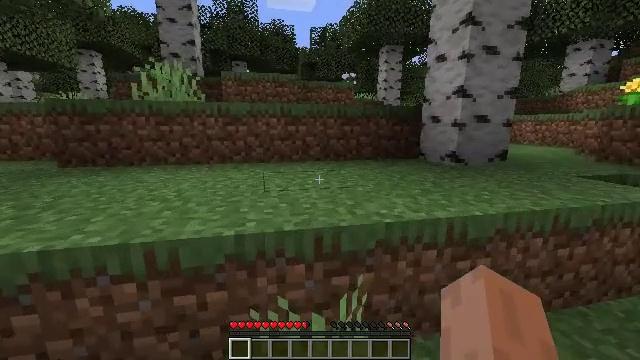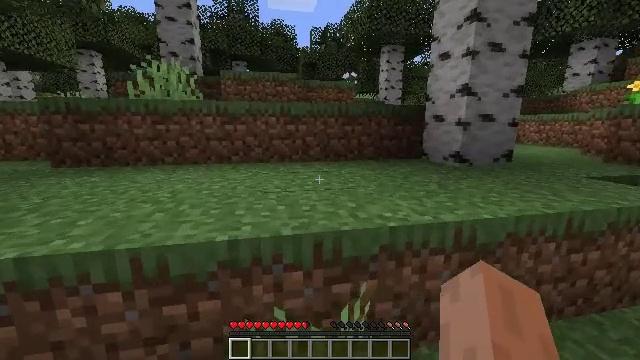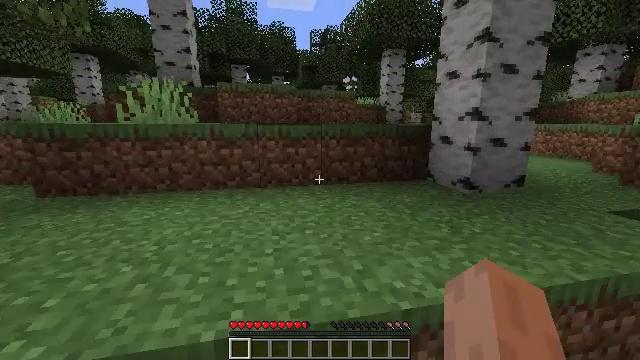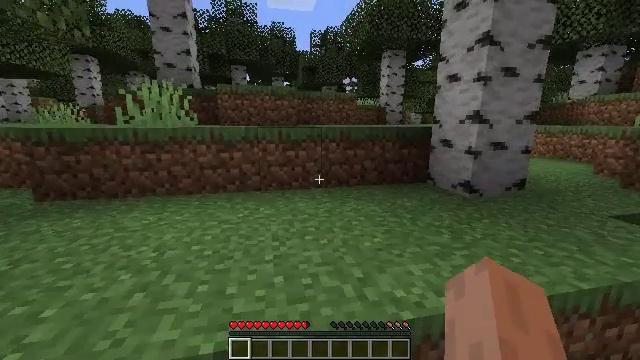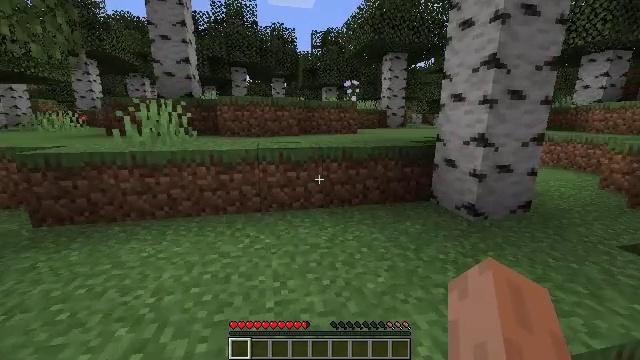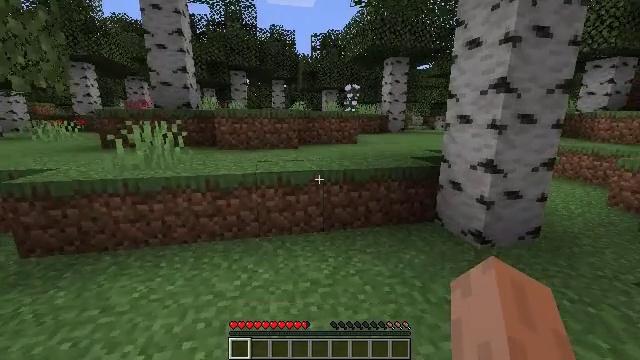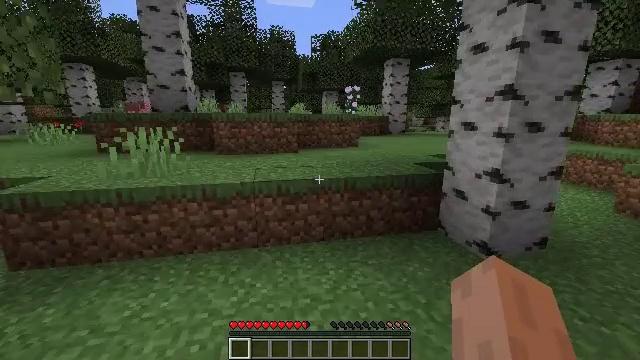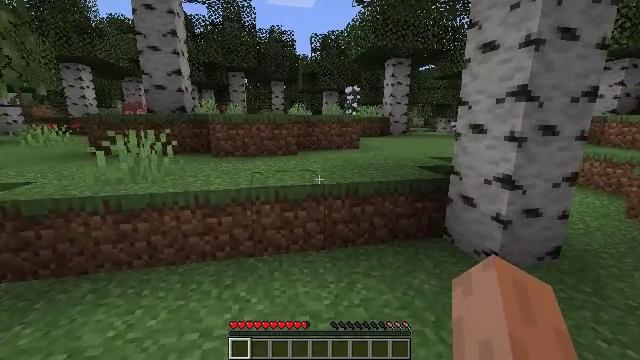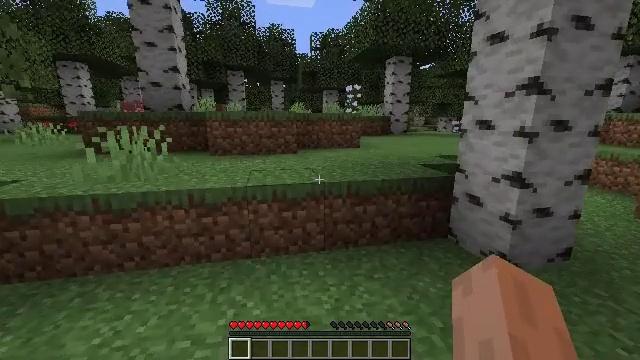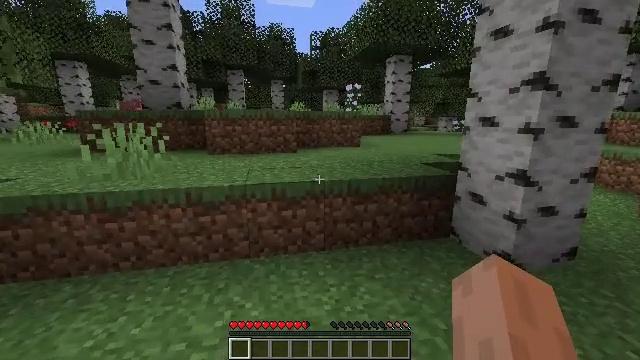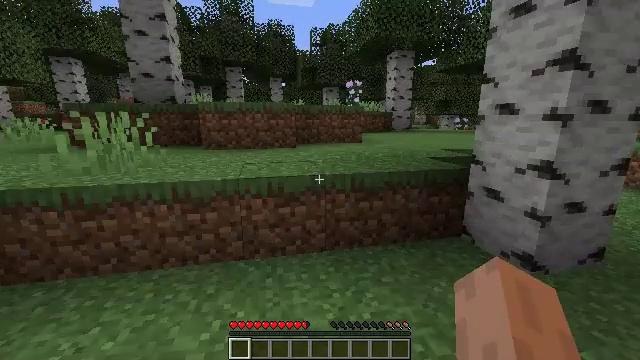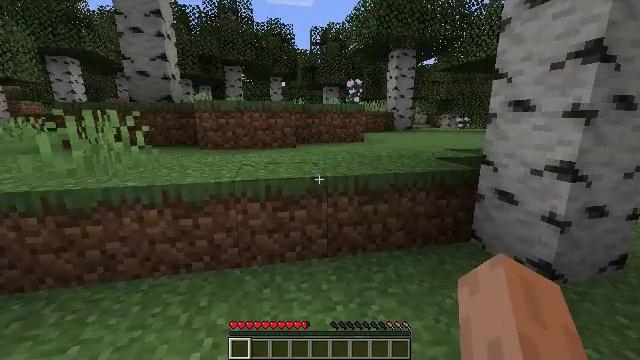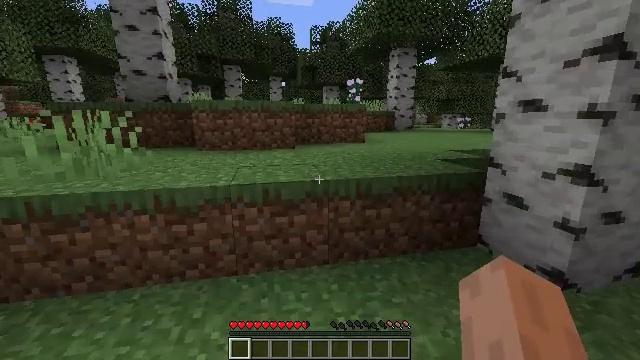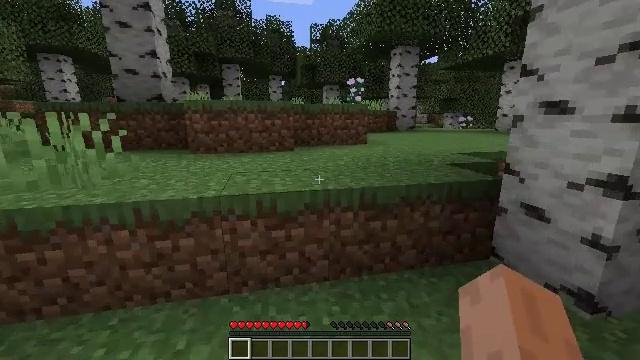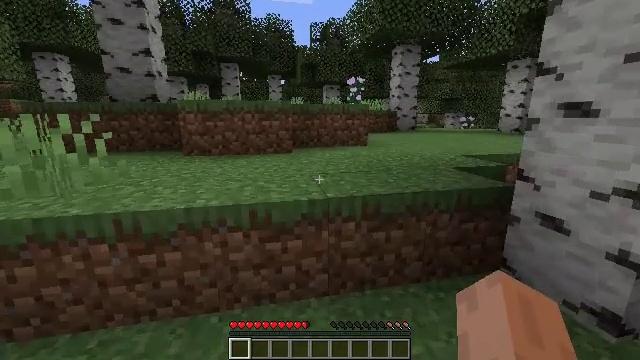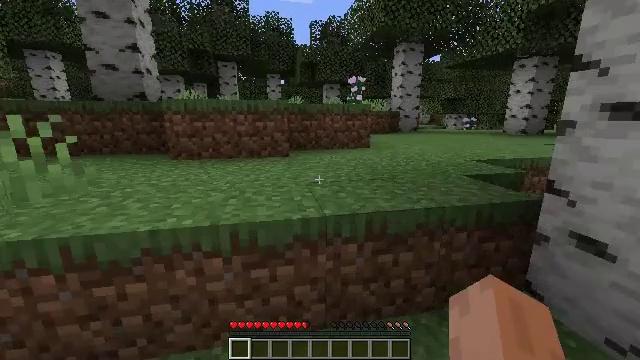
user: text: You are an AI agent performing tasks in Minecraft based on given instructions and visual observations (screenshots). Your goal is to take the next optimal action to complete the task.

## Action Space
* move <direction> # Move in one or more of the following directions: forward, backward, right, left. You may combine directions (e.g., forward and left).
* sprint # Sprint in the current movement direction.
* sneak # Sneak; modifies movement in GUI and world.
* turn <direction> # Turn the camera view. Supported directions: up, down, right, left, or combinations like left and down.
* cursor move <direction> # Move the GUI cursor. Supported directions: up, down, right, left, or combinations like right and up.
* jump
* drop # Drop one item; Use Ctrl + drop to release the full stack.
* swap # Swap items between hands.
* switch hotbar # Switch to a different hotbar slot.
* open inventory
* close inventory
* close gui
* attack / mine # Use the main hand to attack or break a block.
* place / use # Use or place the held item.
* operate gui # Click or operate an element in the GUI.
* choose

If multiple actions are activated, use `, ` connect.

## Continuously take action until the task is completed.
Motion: motion action
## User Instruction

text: Gather the peony by left-clicking.
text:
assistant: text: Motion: move forward, sprint
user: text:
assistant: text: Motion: move forward, sprint, jump
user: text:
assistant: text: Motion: move forward, sprint, jump
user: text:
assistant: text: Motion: move forward, sprint, jump
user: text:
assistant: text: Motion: move forward, sprint, jump
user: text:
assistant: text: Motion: move forward, sprint, jump
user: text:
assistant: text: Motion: move forward, sprint
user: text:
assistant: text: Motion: move forward, sprint
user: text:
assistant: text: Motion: move forward, sprint
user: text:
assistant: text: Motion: move forward, sprint
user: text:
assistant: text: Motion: move forward, sprint
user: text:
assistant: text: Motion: move forward, sprint
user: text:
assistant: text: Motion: move forward, sprint
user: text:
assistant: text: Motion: move forward, sprint
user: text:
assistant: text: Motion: move forward, sprint
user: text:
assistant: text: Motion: move forward, sprint
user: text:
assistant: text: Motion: move forward, sprint
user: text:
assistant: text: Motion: move forward, sprint, turn left
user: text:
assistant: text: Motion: move forward, sprint, turn left, jump
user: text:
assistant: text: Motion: move forward, sprint, jump
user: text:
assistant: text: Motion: move forward, sprint, jump
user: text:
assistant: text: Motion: move forward, sprint, jump
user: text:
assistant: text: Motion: move forward, sprint, jump
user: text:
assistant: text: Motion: move forward, sprint
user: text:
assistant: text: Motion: move forward, sprint
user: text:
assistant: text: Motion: move forward, sprint
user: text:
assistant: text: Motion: move forward, sprint, turn left and down
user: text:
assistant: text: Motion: move forward and move left, sprint, turn left and down
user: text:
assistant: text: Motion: move forward and move left, sprint, turn left
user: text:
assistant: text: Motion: move forward and move left, sprint